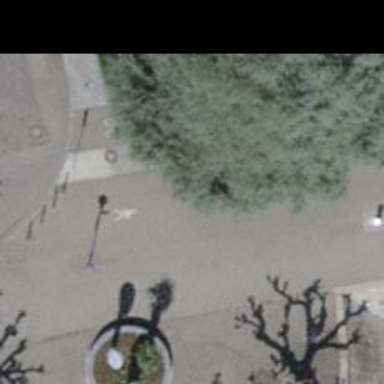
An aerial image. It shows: Bollard.